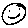
Label: smiley face